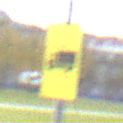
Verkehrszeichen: KFZZulaessigeGesamtmasse3Komma5TOhnePfeilsymbol
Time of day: MorningAfternoon
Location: Outdoor (Suburban)
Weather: PartlyCloudy
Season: NotSpecified
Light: Natural